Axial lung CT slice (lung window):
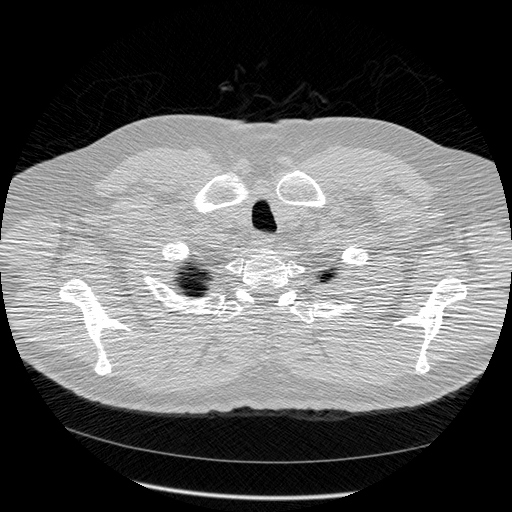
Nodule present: no